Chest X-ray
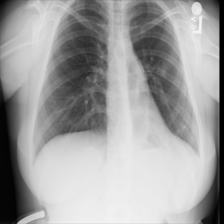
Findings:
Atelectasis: negative
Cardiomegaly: negative
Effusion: negative
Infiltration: positive
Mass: positive
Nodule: negative
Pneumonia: negative
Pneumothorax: negative
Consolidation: negative
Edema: negative
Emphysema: negative
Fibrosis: negative
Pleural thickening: negative
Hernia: negative